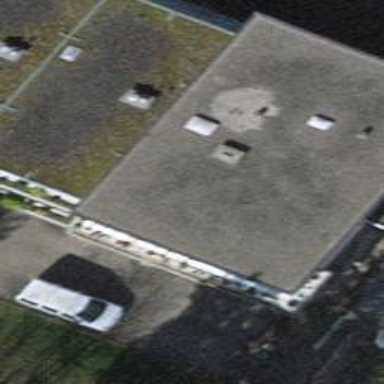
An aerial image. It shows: Industrial building.